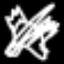
Label: frog